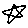
Label: star